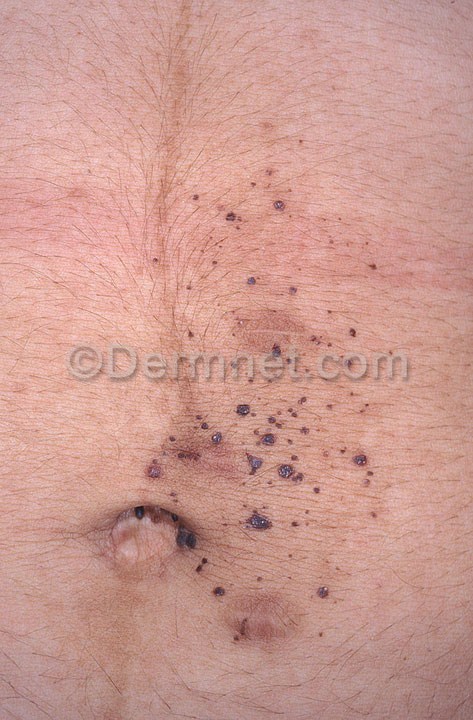
Disease: Melanoma Skin Cancer Nevi and Moles